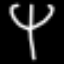
Label: fork